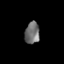
Tissue: prostate
Cell type: Myeloid cells
Senescence score: 0.7758
Nuclear area (px): 312
Mean DAPI intensity: 112.163